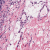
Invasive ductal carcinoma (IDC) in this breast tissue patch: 1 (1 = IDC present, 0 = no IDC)